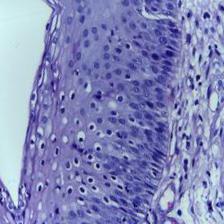
Diagnosis: Normal